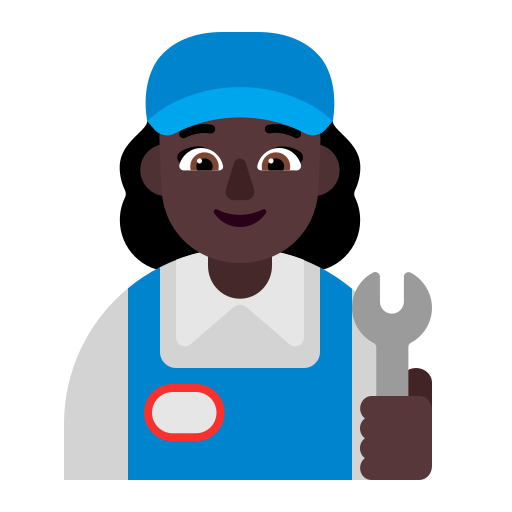
woman mechanic flat dark